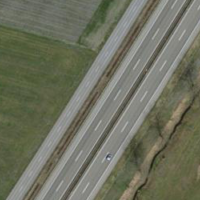
EUNIS habitat code: 57
Species observed at this site:
Roeseliana roeselii